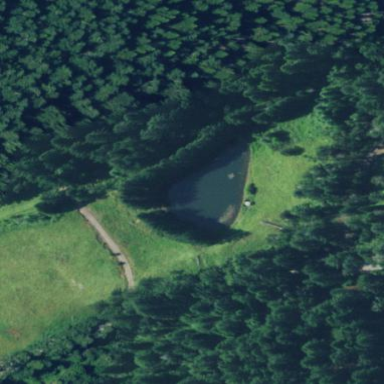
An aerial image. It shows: Peaceful pond surrounded by nature.